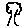
Label: tree